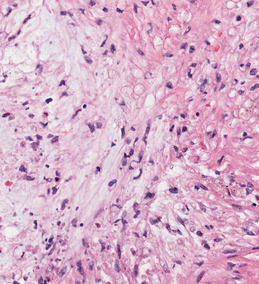
Tumor epithelial tissue: no
Tumor-associated stroma tissue: yes
Normal tissue: no